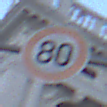
Verkehrszeichen: Geschwindigkeit80
Umgebung: Outdoor, Urban
Tageszeit: Dawn
Wetter: Clear
Licht: Natural
Jahreszeit: NotSpecified
Kontrast: LowContrast